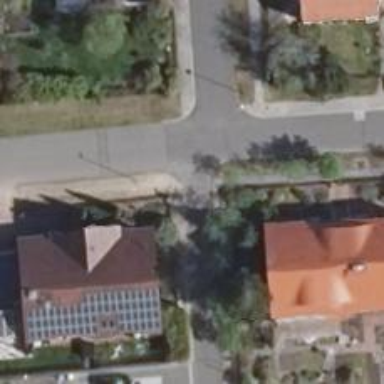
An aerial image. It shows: Paved residential road.